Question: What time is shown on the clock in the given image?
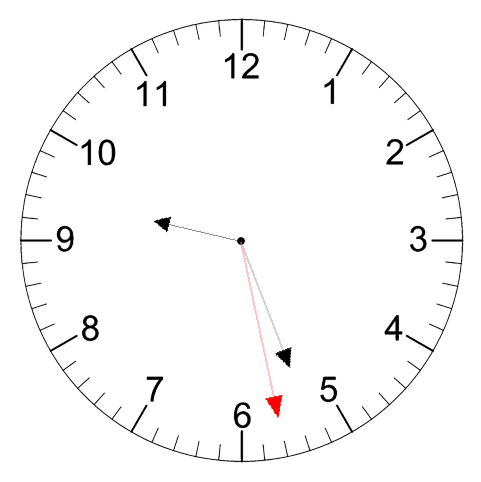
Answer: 09:26:28